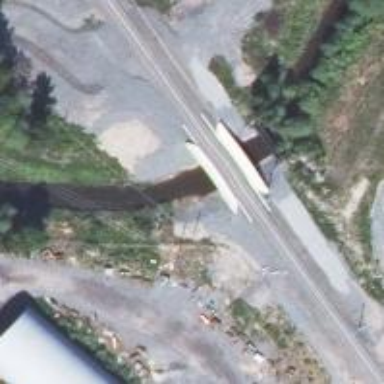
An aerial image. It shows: Bridge used by trains with continuous electrified contact lines.